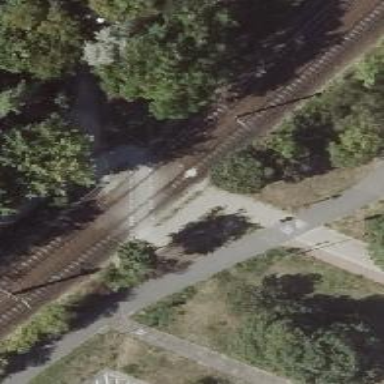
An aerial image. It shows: Uncontrolled tram crossing.